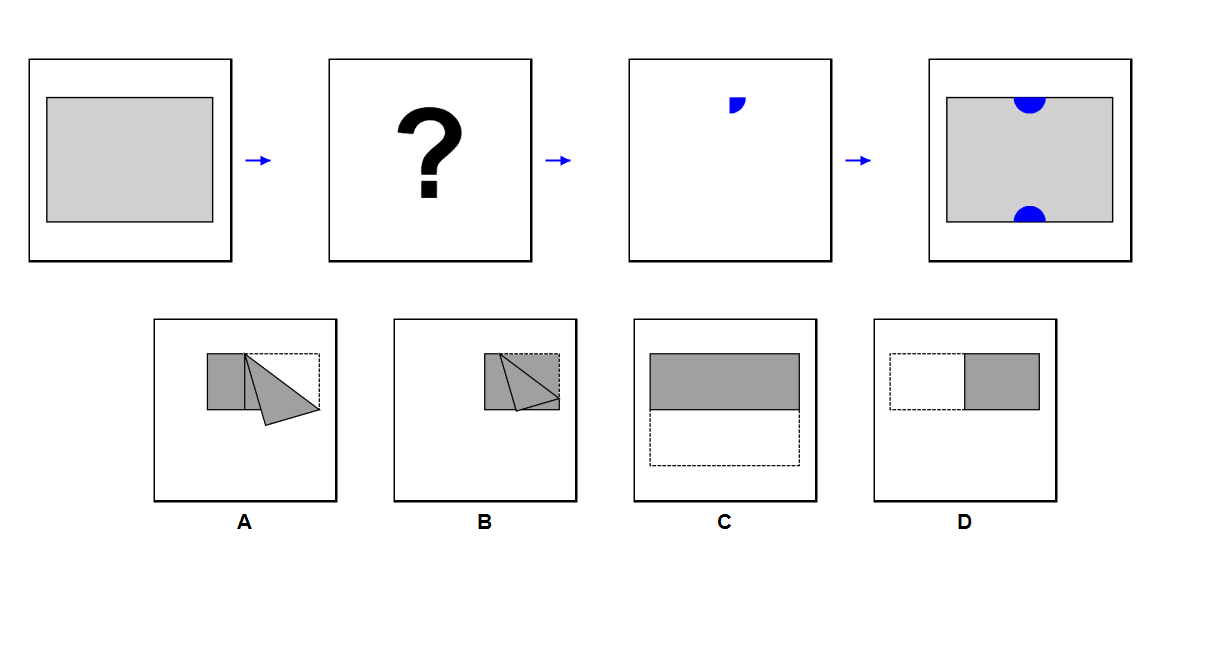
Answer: A